Question: In Meld there is an option available to add synchronization points. Unfortunately I cannot figure out what these so called synchronization points do. I have messed around with it but it doesn't actually seem to do anything (except break live comparison).
I have checked the manual and searched around but have not been able to solve this mystery.
The option is available in the edit menu and in the context menu:

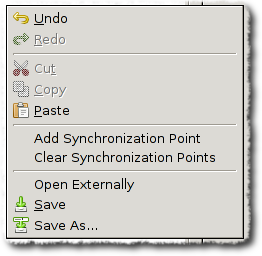
Answer: The intention is that the user be able to set up points in each of the files being compared, which are supposed to match up. This helps the code-matching algorithm figure out how the two files relate to each other, in cases where the differences are complex.
I'm still figuring it out by trial-and-error, setting a point in one file and then a matching point in the other. It's not working as well as I'd have hoped; I've had the sync points get into a mismatch state. But it does make things noticeably better.